Aerial crown-view tile of a tropical tree (Barro Colorado Island, Panama), acquired 20250414:
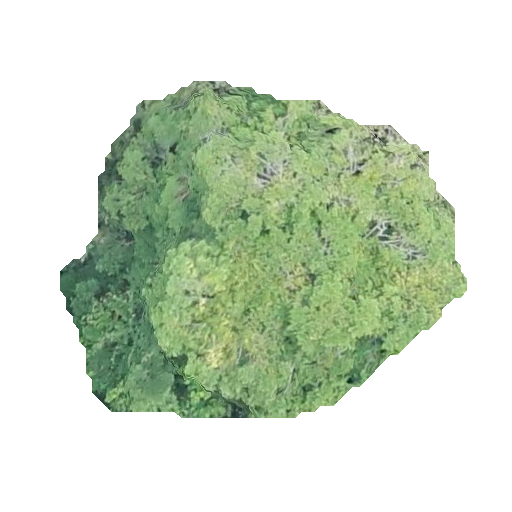
Species: Terminalia amazonia
GBIF accepted scientific name: Terminalia amazonica
Crown area: 150.04 m²